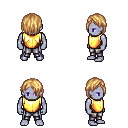
a pixel art fantasy rpg character, male body template, dark elf, purple skin, gold chest armor, metal pants, light blonde bangs hairstyle, four views (front, back, left, right), 2x2 character sprite sheet, small pixel art, hard edges, no anti-aliasing